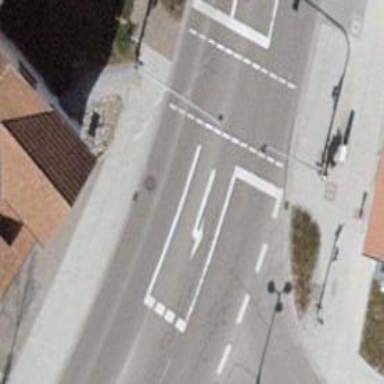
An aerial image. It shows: Primary highway with asphalt surface. There are sidewalks on both sides of the road.